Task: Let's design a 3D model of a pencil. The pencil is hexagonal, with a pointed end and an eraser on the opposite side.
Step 156:
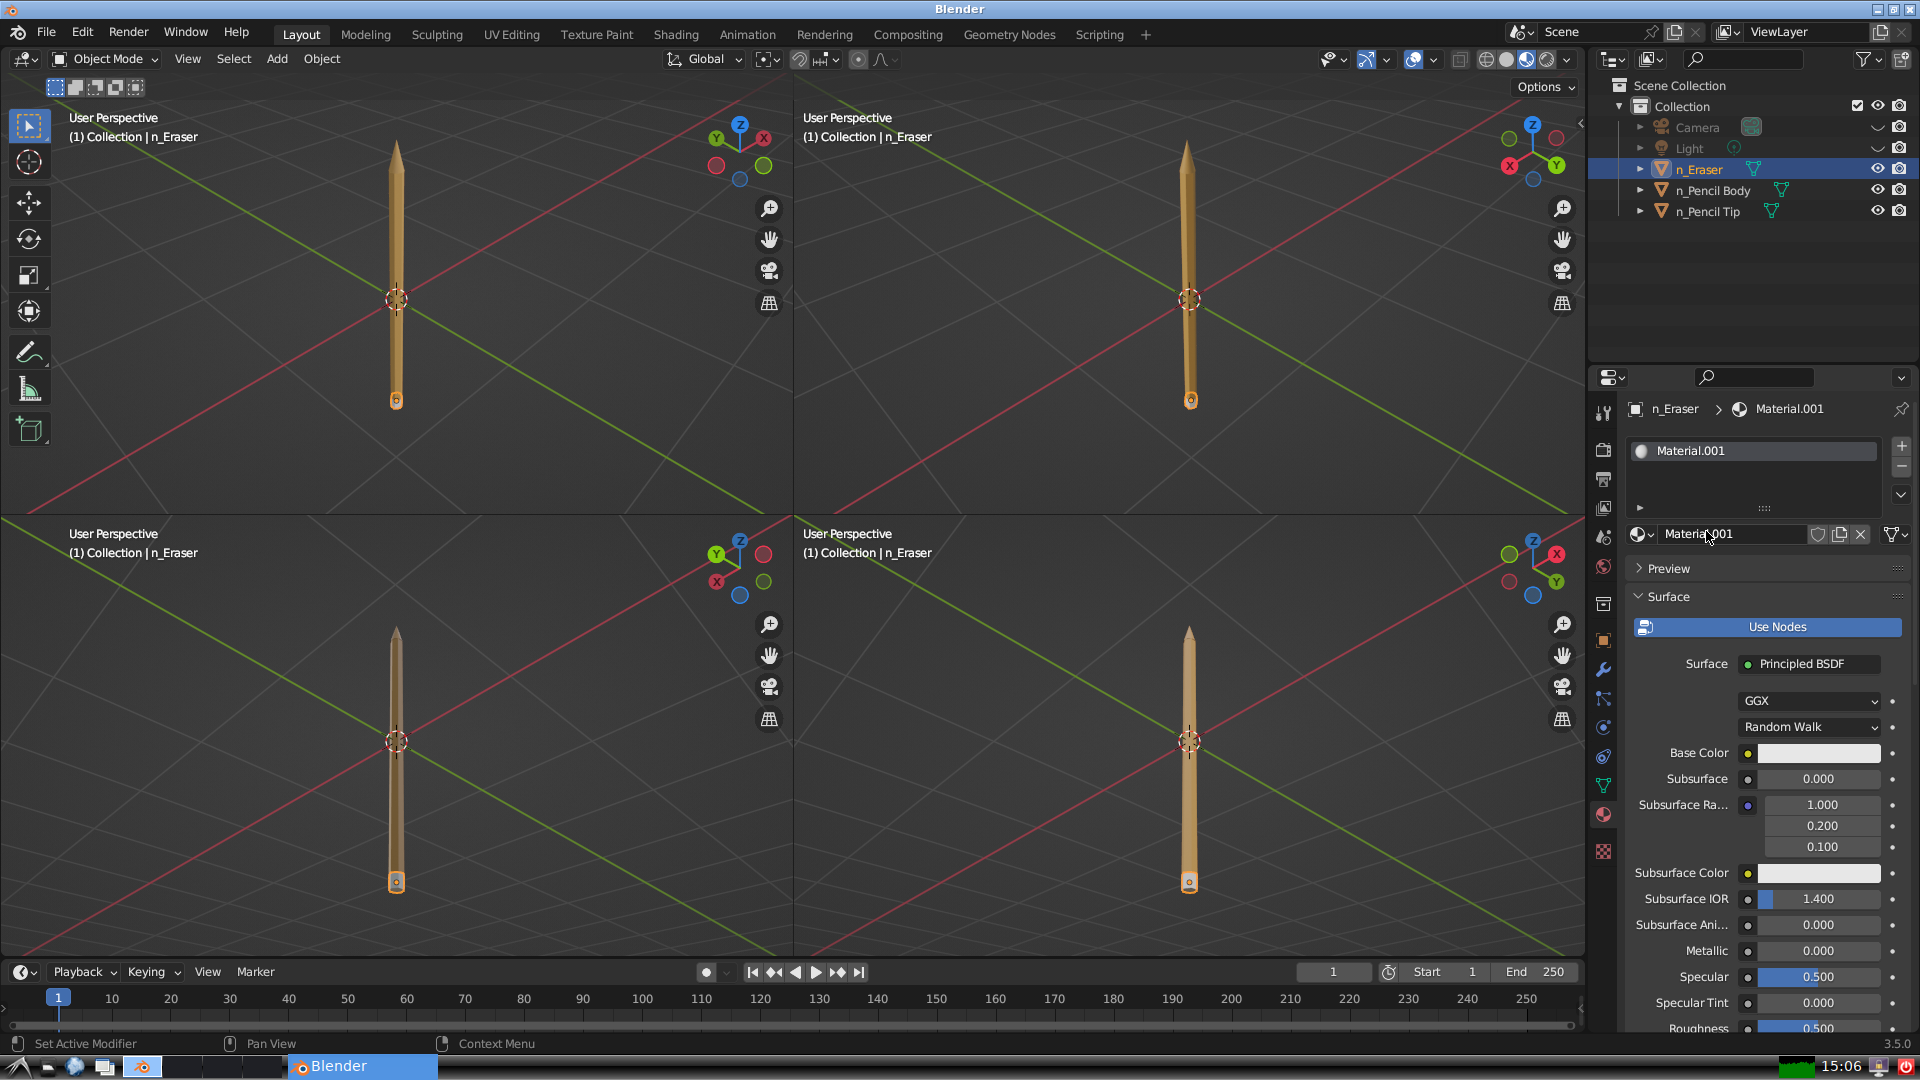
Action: click: no